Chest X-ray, PA view. Patient: 24 years old, sex M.
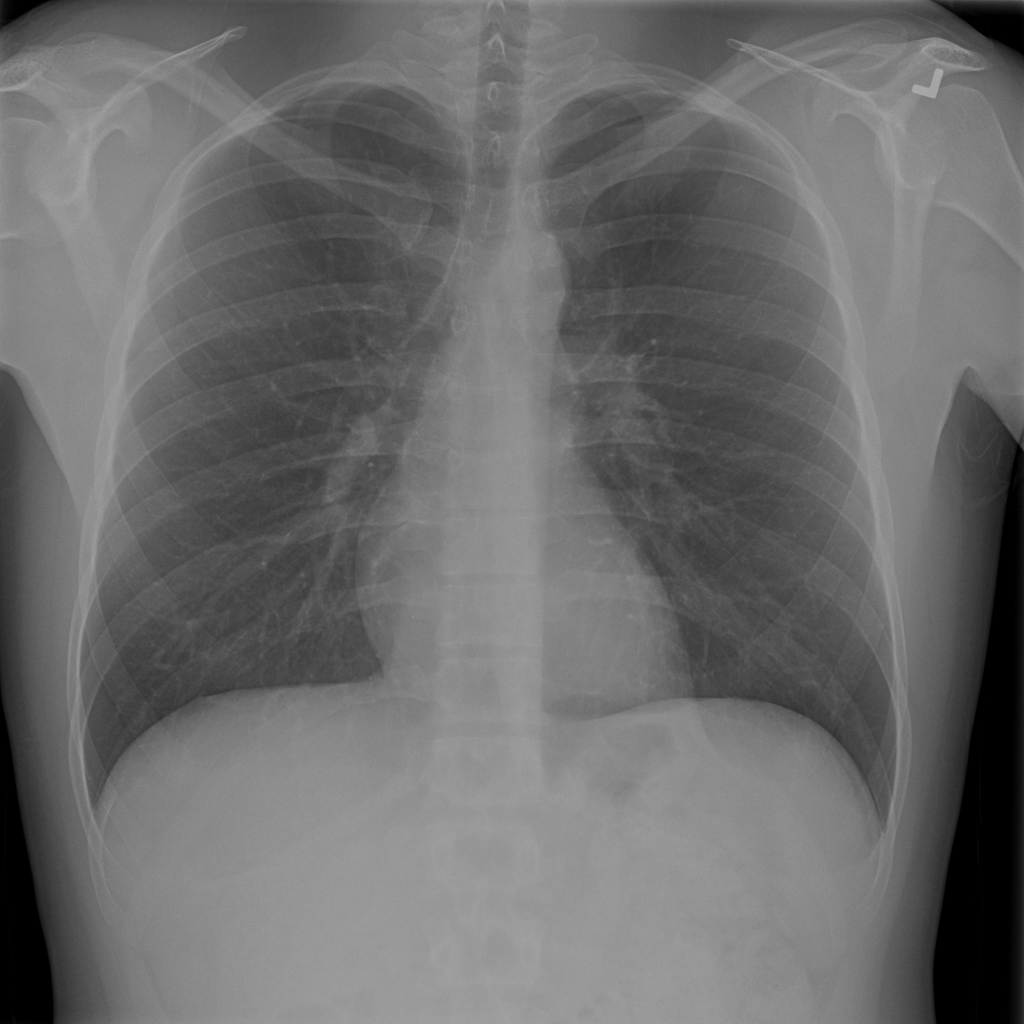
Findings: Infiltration